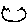
Label: smiley face